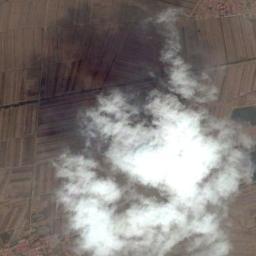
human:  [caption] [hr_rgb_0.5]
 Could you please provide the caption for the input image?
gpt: The clouds are in the air and the clouds are cast on the green and brown fields .

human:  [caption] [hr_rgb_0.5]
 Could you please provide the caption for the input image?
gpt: The cumulus clouds are located above the khaki farmland .

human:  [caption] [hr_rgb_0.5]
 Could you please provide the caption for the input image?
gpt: The white cloud is above bare farmland .

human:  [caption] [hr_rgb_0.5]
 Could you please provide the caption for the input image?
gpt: A white cloud floats above the forest and river .

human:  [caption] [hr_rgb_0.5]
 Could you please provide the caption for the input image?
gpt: There are some white clouds over many brown farmlands .